Field crop: maize
Growth stage: 1
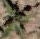
Species: atriplex